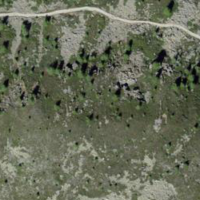
EUNIS habitat code: 26
Species observed at this site:
Kalmia procumbens
Bartsia alpina